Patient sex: M
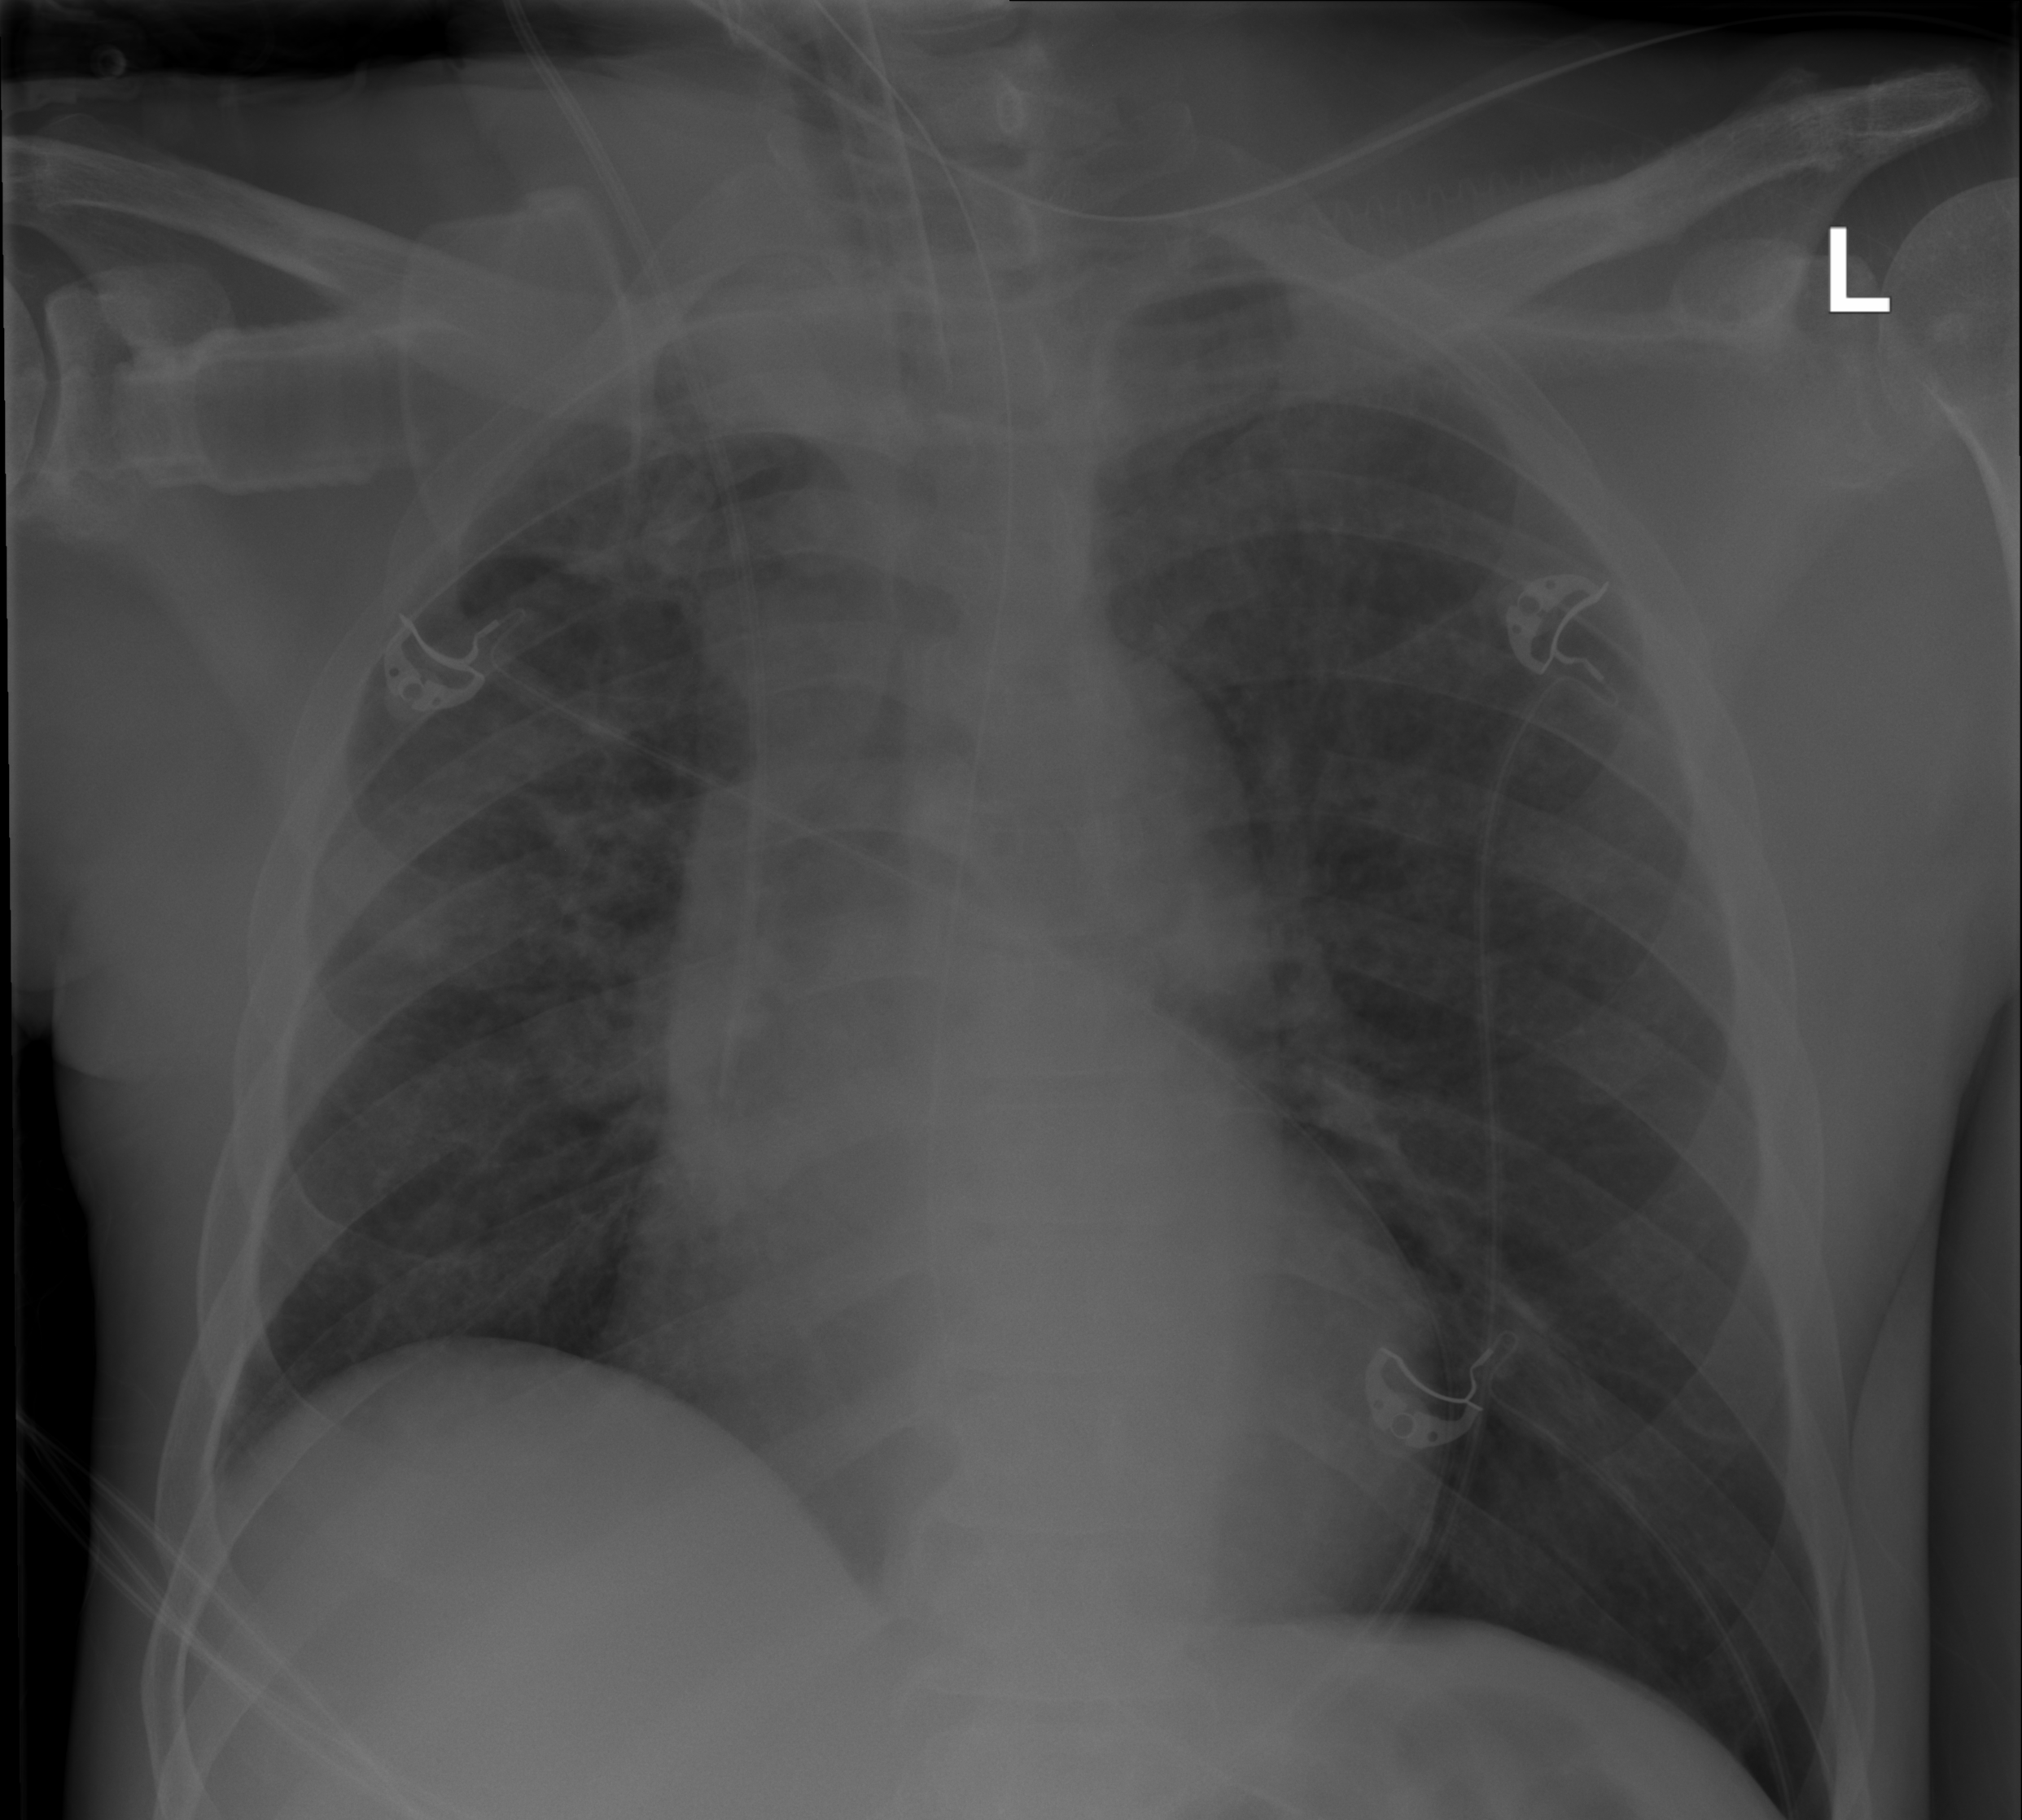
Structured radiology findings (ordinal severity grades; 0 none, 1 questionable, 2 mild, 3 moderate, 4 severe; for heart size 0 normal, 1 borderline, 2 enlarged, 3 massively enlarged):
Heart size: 0
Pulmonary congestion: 0
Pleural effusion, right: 0
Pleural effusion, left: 0
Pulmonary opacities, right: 2
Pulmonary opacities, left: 2
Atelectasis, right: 0
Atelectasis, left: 0